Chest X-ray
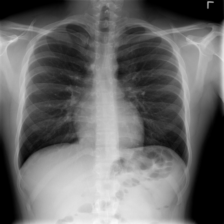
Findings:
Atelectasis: negative
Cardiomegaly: negative
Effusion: negative
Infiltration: negative
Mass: negative
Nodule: negative
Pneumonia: negative
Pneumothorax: negative
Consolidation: negative
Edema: negative
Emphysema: negative
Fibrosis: negative
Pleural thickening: negative
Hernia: negative